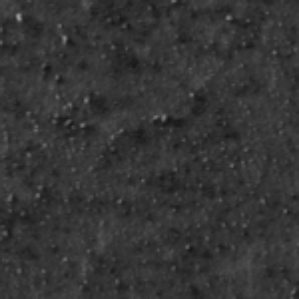
Label: frost